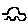
Label: car